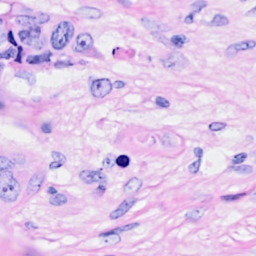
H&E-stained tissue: Breast